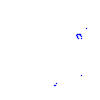
Particle: proton